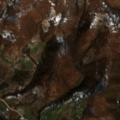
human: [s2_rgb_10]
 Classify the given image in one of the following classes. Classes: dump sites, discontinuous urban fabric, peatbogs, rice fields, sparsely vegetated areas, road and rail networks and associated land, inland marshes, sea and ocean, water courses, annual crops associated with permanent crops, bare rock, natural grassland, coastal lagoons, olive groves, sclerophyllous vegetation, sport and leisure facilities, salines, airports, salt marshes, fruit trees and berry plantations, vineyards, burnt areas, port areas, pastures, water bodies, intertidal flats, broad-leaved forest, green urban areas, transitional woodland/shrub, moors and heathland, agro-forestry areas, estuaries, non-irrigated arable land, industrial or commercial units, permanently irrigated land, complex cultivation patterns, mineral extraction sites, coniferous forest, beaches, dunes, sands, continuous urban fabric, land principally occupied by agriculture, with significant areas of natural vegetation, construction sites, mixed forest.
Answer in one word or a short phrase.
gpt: land principally occupied by agriculture, with significant areas of natural vegetation, broad-leaved forest, transitional woodland/shrub